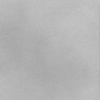
Label: dusty